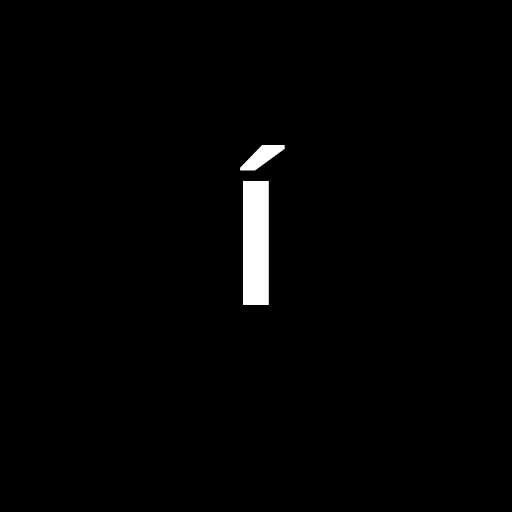
Character: Í
Unicode: U+00CD (LATIN CAPITAL LETTER I WITH ACUTE)